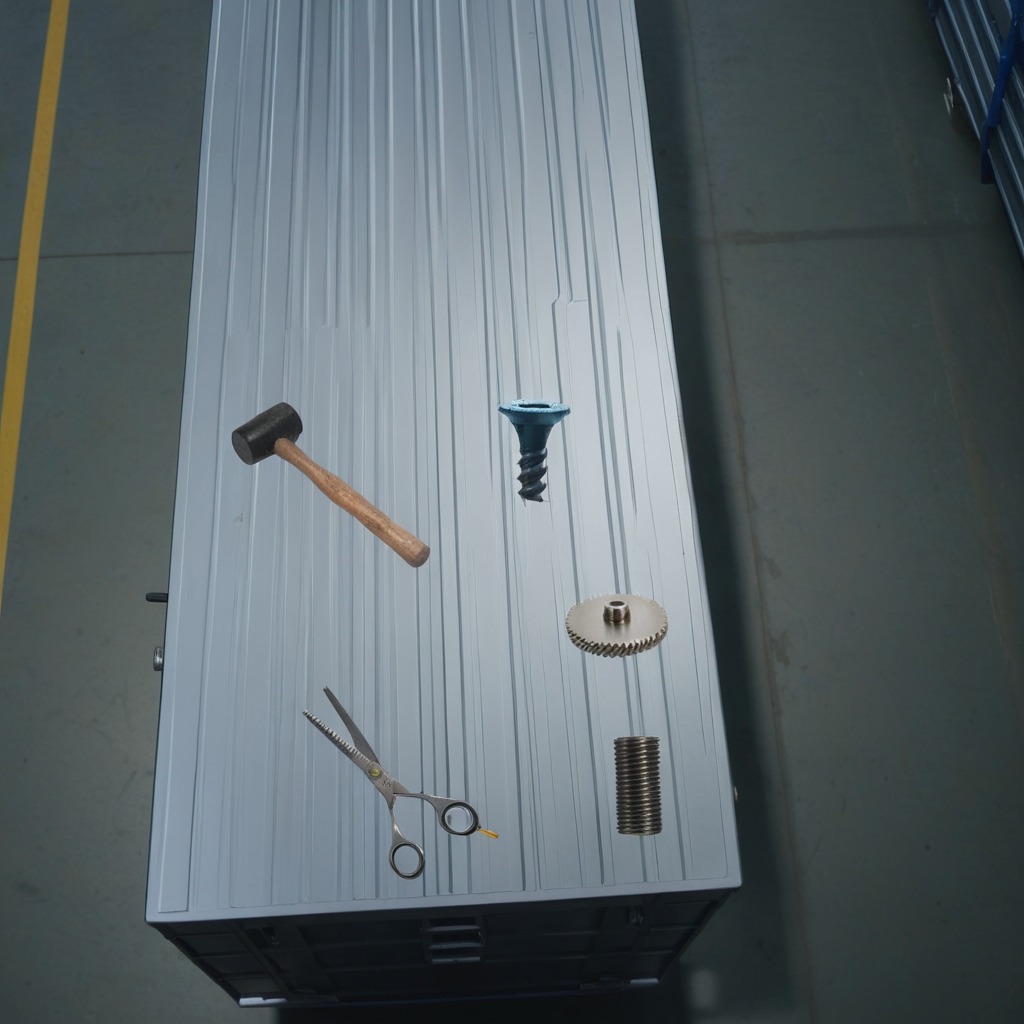
A steel gear with teeth, a metal machine screw, a hammer, a coiled metal spring, and a pair of scissors are lying on the toolbox surface.